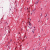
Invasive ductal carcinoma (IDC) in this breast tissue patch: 0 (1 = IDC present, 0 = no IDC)